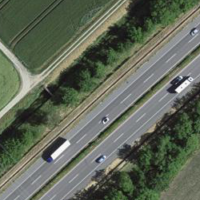
EUNIS habitat code: 57
Species observed at this site:
Corvus corone
Ardea purpurea
Larus michahellis
Ardea alba
Anas platyrhynchos
Milvus milvus
Ciconia ciconia
Buteo buteo
Falco tinnunculus